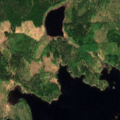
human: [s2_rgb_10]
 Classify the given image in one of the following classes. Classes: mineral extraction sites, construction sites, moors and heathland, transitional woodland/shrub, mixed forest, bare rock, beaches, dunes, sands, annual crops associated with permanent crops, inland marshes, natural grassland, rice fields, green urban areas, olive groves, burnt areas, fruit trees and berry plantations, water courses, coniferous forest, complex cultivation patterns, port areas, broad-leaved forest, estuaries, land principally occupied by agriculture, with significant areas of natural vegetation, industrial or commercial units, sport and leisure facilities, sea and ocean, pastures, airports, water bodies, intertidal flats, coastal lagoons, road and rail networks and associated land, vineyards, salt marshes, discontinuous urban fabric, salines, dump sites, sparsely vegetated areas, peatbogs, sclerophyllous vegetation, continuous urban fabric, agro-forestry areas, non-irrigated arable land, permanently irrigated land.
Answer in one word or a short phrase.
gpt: coniferous forest, mixed forest, transitional woodland/shrub, water bodies